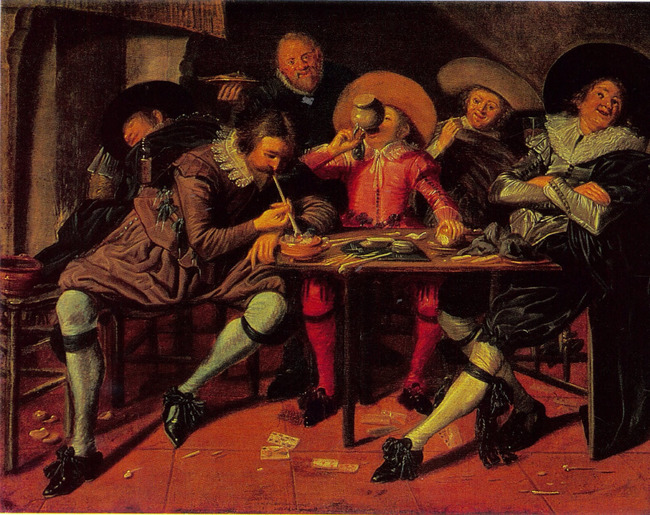
Title: Interior with smoking and drinking men
Artist: Dirck Hals
Earliest date: 1626
Latest date: 1626
Genre: painting
Iconography: Tobacco
Keywords: genre, interior view, young man, old man, innkeeper, full-length portrait, facing front, sitting, standing (position), arms crossed, hat, floppy ruff, flat lace collar, smoking (activity), lighting a pipe, drinking, drinking glass, ewer (vessel), pipe, fire pot, zwavelstokje (matchstick), tobacco box, schuldlei (debt board), playing card, oyster, table, chair, mantelpiece, fireplace, stone floor